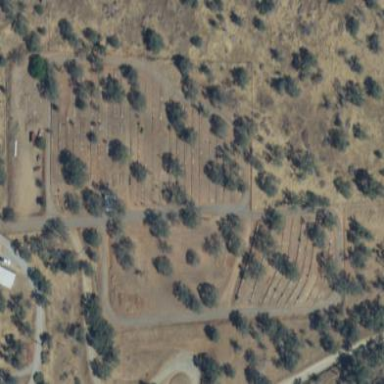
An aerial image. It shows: Cemetery.